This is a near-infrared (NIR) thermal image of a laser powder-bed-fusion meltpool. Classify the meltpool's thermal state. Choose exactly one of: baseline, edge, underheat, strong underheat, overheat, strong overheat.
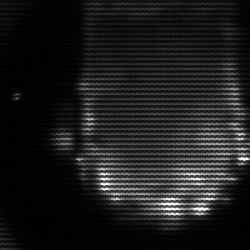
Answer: baseline